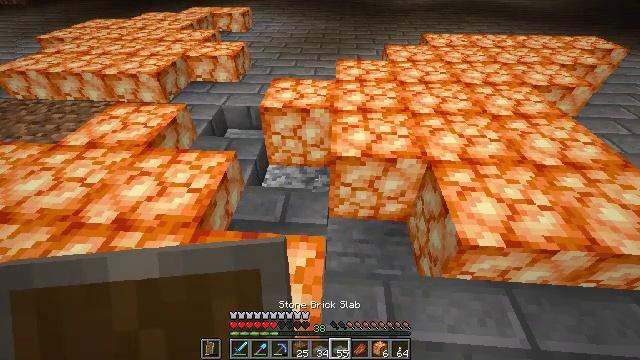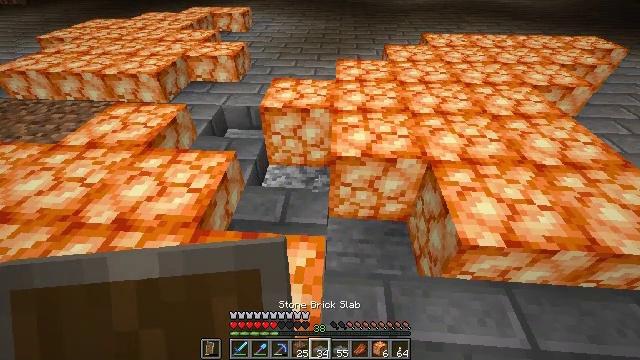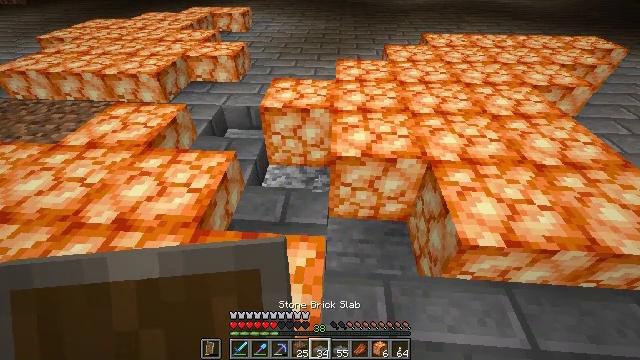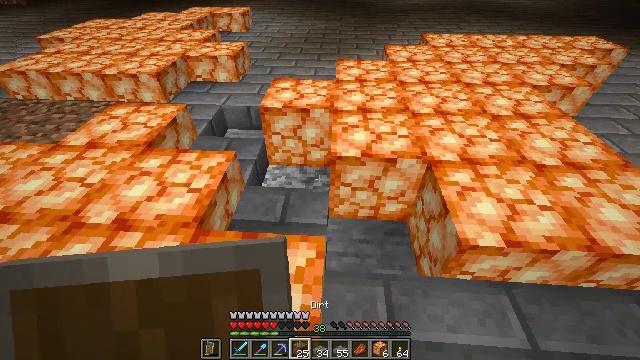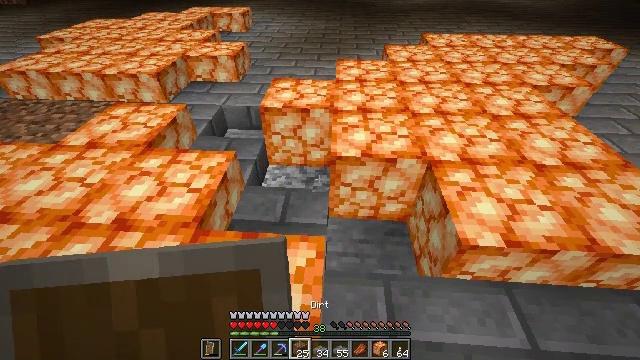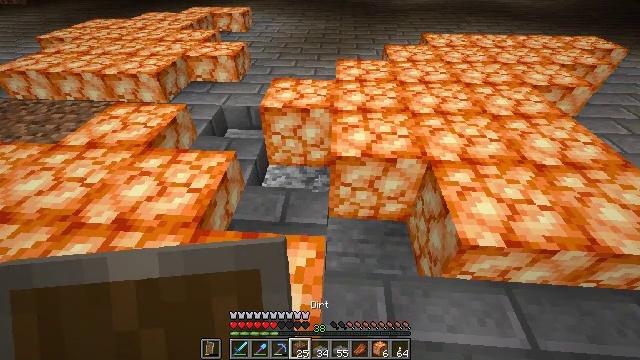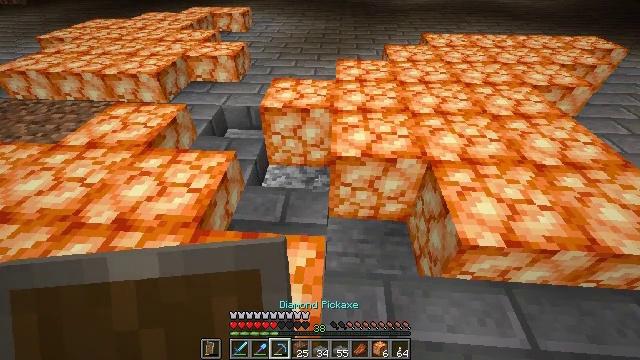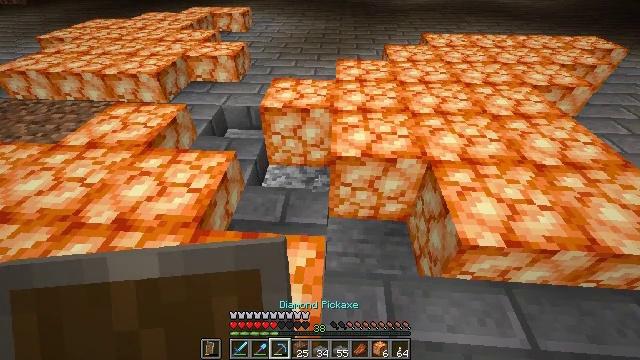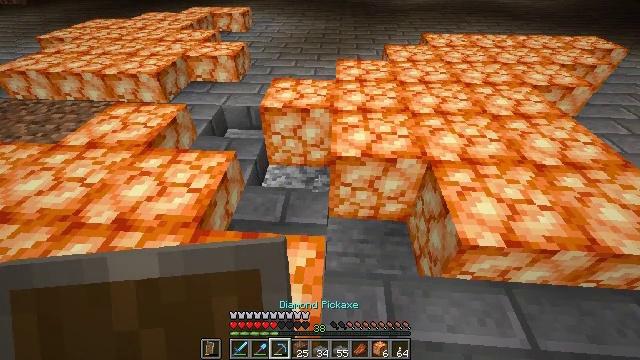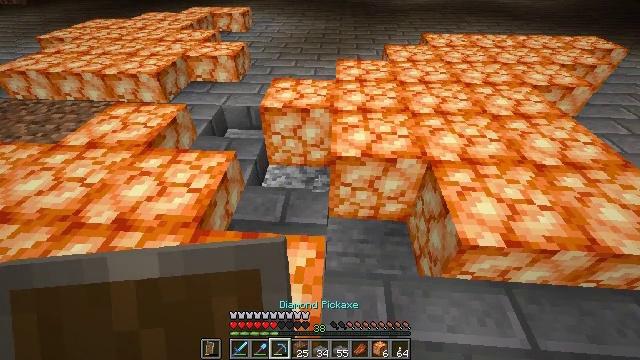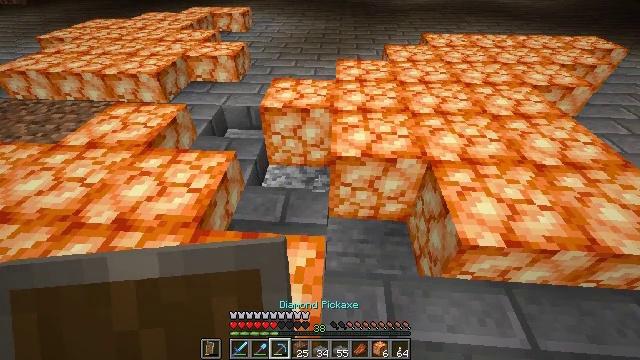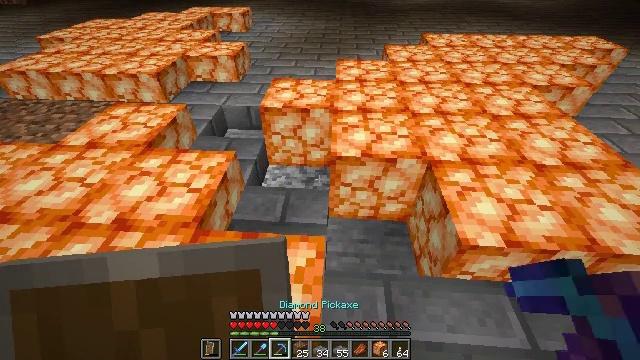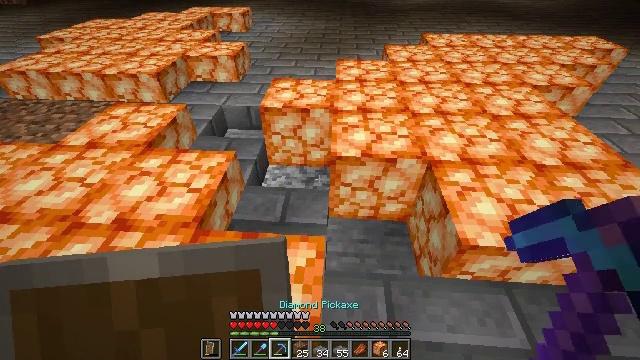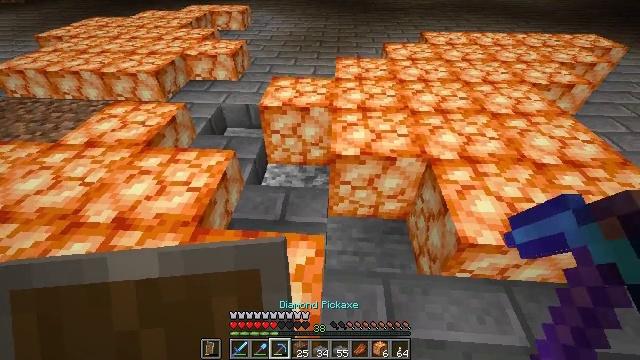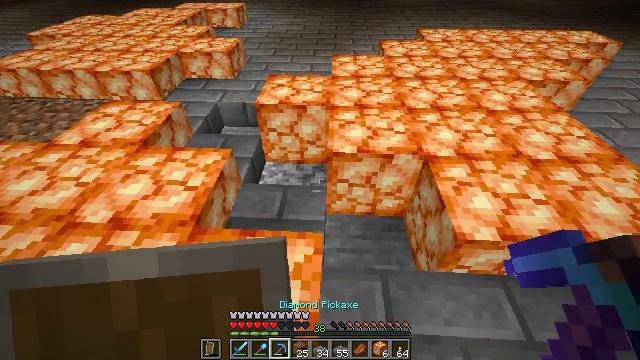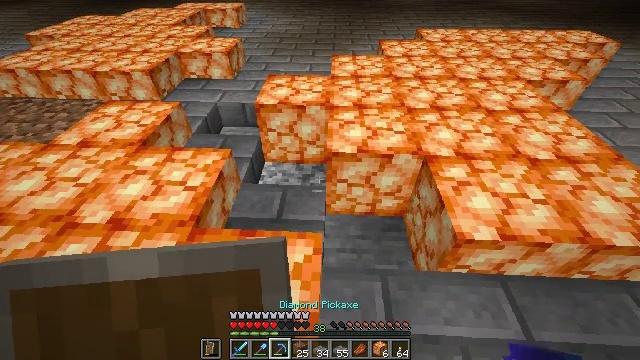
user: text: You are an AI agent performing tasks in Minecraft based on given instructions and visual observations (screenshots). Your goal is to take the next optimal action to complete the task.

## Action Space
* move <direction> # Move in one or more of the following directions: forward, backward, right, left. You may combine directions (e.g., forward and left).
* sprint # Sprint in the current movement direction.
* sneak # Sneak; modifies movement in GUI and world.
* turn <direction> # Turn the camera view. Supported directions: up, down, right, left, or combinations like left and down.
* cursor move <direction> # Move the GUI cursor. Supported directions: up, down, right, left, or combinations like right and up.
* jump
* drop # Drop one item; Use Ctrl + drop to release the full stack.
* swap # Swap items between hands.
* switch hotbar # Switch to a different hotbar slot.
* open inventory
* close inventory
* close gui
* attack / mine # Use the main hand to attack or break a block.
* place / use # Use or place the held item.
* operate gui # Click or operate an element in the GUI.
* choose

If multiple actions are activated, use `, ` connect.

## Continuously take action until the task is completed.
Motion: motion action
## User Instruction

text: Mine the shroomlight block.
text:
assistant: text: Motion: no_op
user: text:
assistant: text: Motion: no_op
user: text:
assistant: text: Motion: no_op
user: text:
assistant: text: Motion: no_op
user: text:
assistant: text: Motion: no_op
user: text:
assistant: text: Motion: no_op
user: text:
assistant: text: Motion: no_op
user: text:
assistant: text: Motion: no_op
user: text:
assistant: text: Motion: no_op
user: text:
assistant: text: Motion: no_op
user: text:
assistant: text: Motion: no_op
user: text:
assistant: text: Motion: no_op
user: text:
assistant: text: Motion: no_op
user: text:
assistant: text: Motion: no_op
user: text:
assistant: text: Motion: no_op
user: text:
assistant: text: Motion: no_op
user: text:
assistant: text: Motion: no_op
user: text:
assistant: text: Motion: no_op
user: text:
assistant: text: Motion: move right
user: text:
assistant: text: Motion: move right
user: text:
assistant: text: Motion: move right
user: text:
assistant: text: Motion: move right
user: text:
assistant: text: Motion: move right
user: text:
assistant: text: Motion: move right
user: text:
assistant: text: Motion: move right
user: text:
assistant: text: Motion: move right
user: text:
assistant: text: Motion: move right
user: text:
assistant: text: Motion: move right
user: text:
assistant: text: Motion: move right
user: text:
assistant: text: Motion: no_op